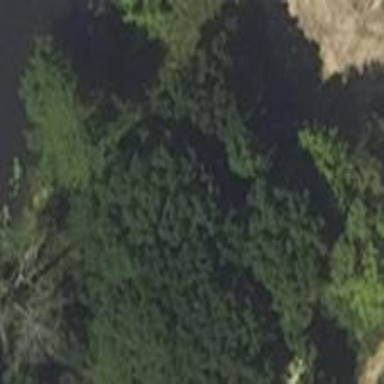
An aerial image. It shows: Forest area.